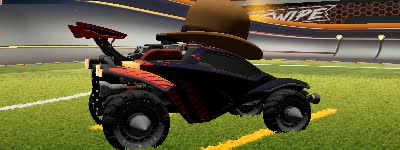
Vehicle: octane